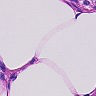
Metastatic tissue present: no